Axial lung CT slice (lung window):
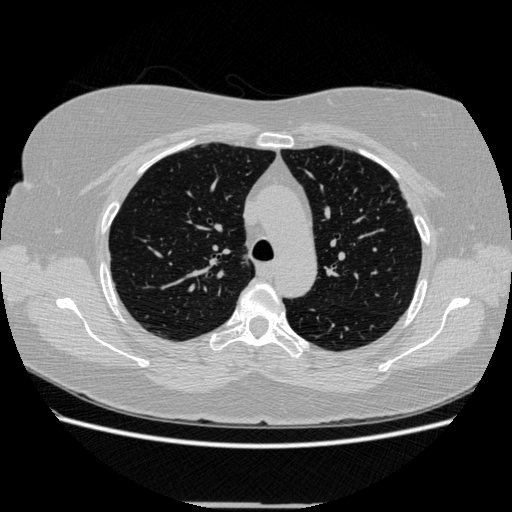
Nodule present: no